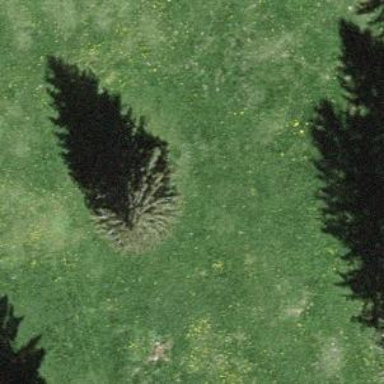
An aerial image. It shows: Beautiful tree in nature.